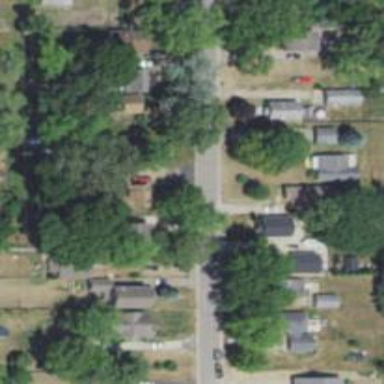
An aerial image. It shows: Neighborhood.